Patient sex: M
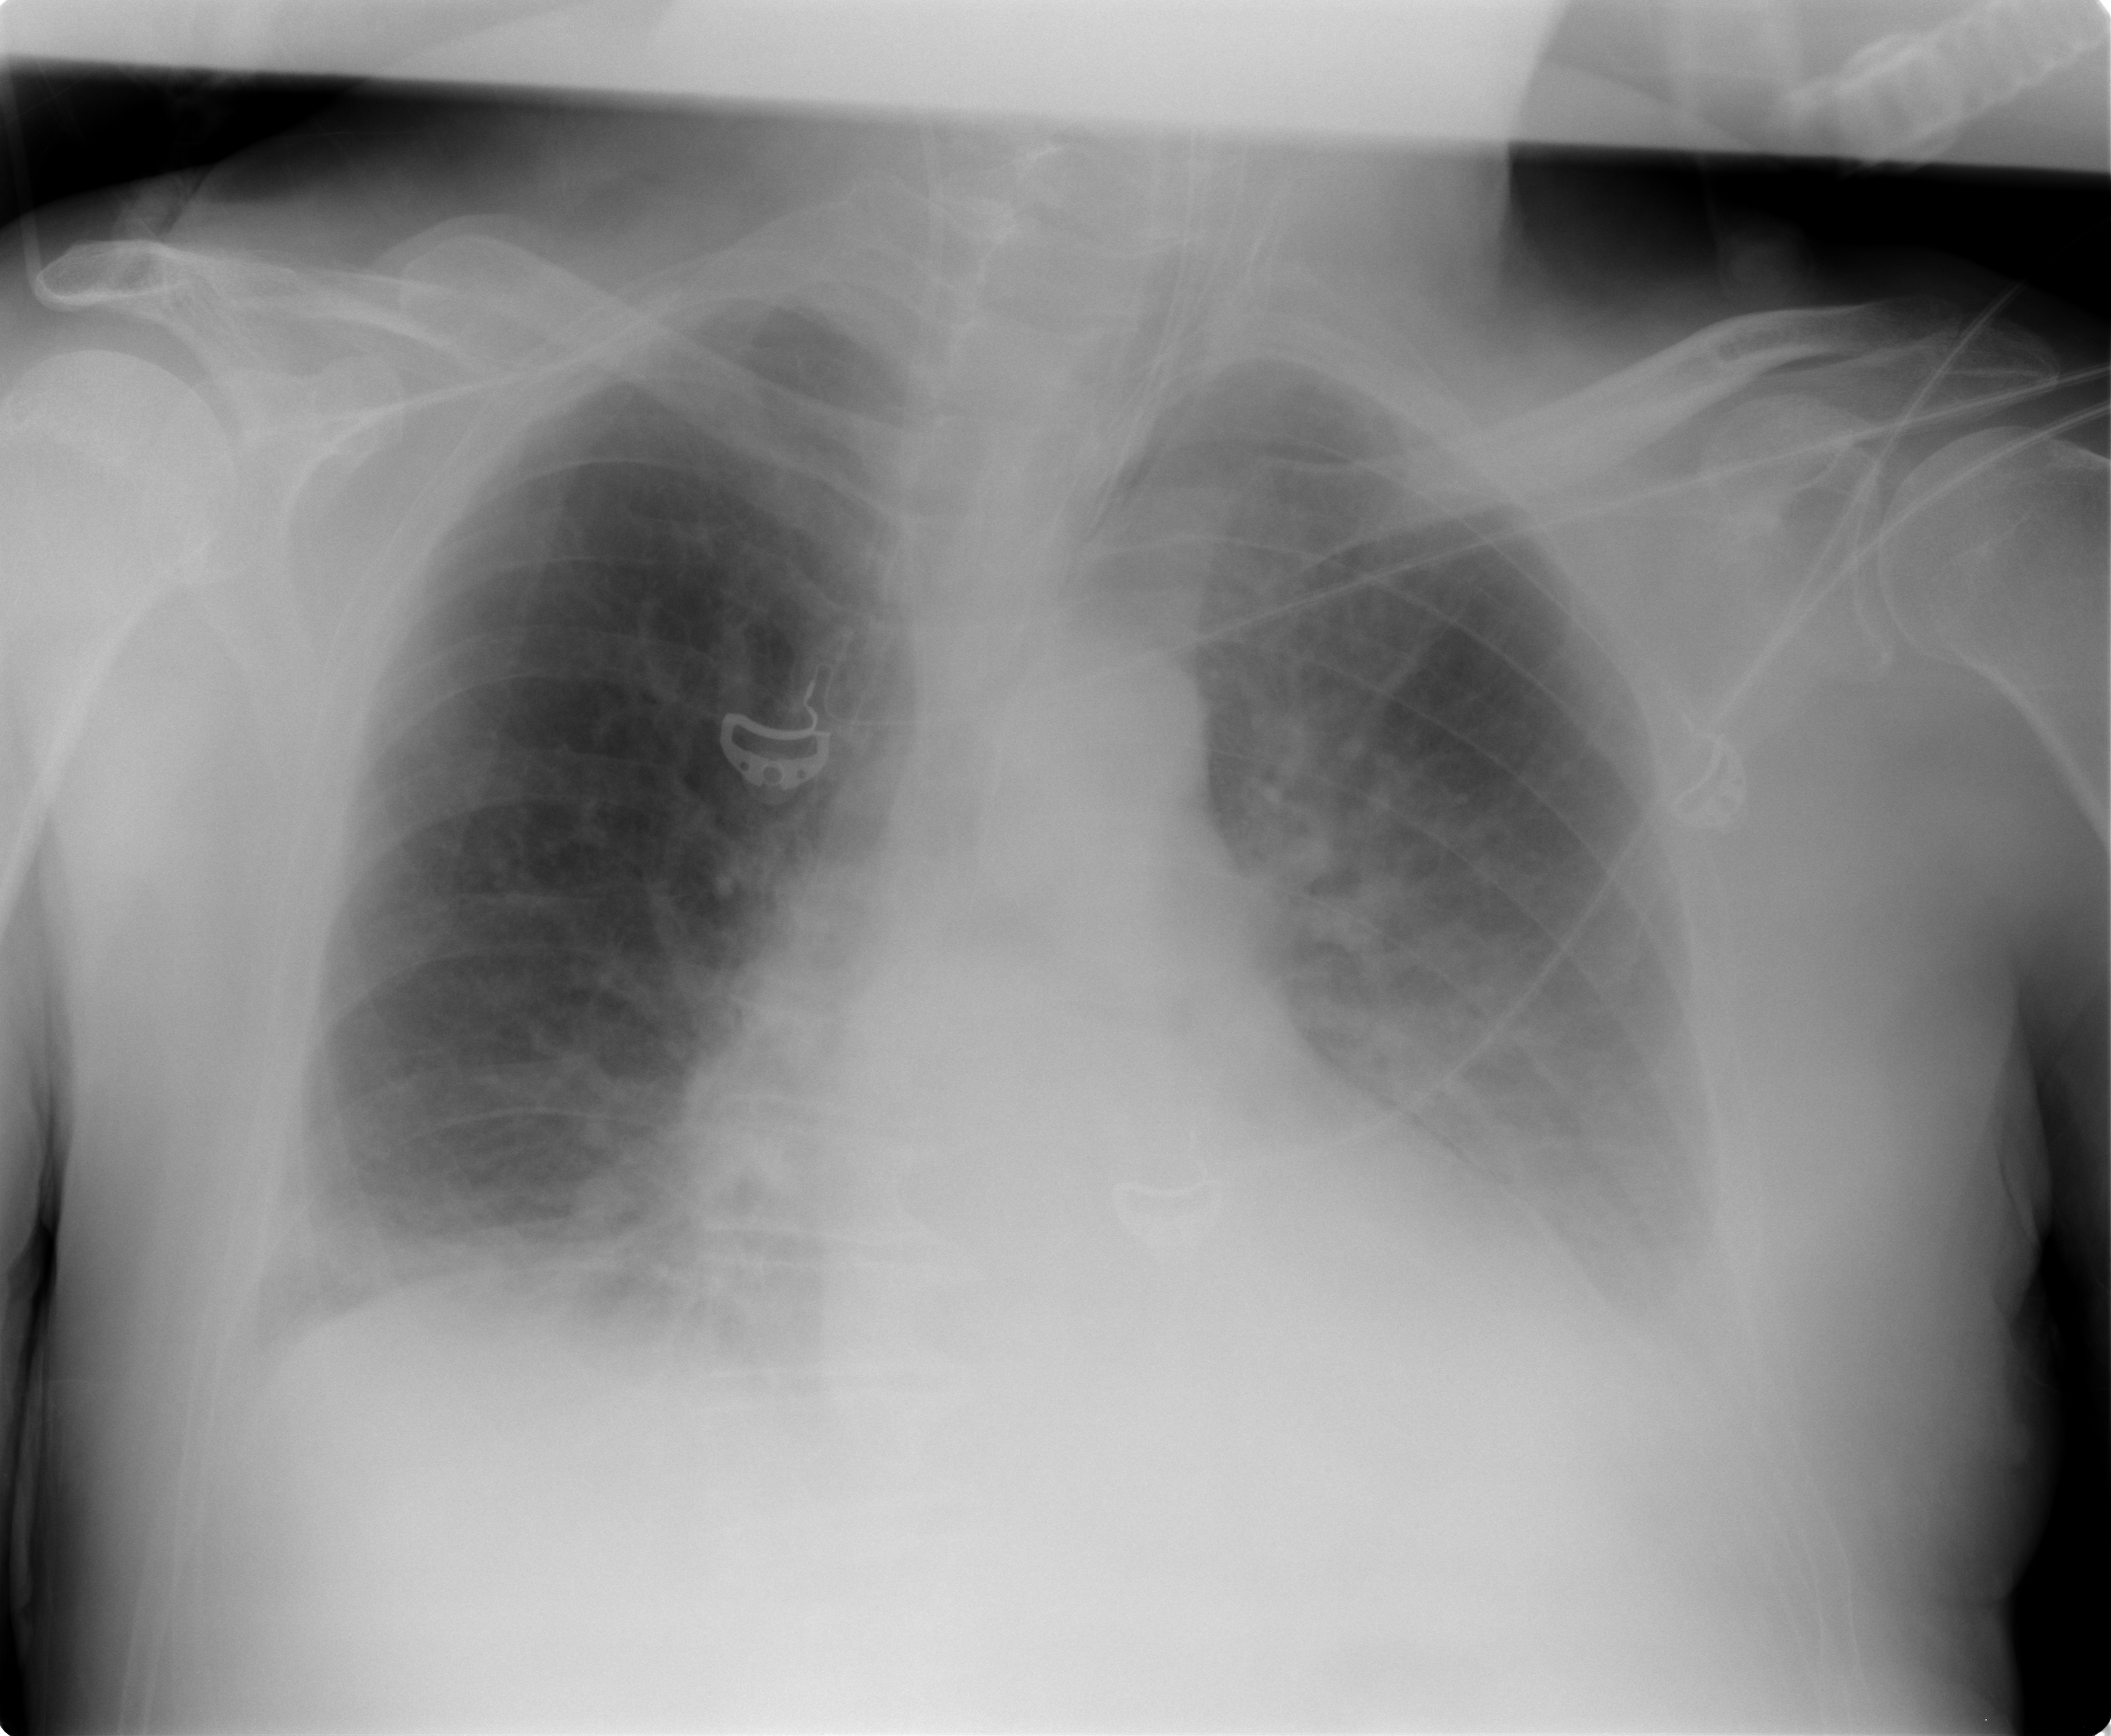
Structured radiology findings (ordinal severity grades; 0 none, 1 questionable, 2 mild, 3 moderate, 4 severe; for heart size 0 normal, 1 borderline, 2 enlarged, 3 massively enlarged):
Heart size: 0
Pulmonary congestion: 2
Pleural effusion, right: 0
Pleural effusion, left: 2
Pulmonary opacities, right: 0
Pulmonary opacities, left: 1
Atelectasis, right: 2
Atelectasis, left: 2